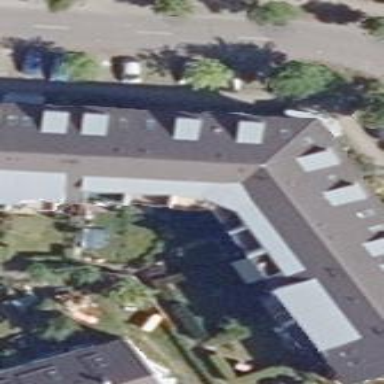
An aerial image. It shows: Gabled roof apartments building with grey roof and white exterior.